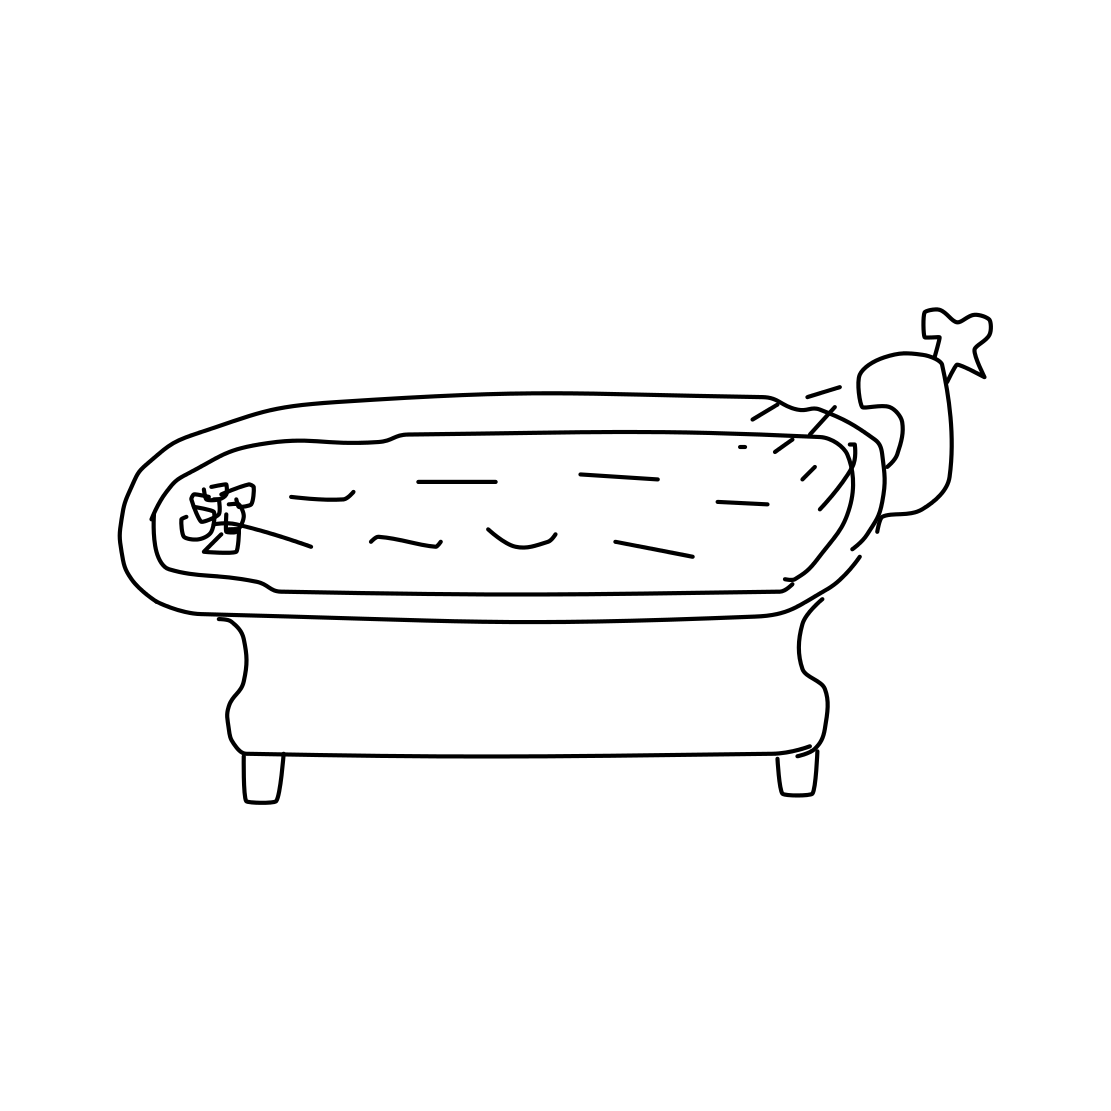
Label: bathtub